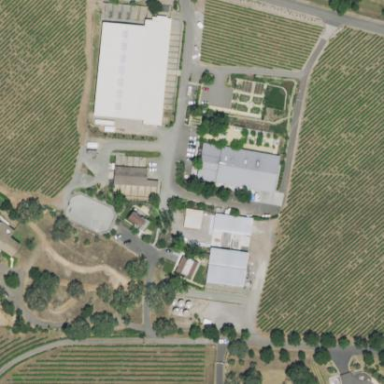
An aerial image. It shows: Vineyard growing wine grapes.